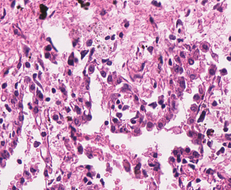
Tumor epithelial tissue: no
Tumor-associated stroma tissue: no
Normal tissue: yes